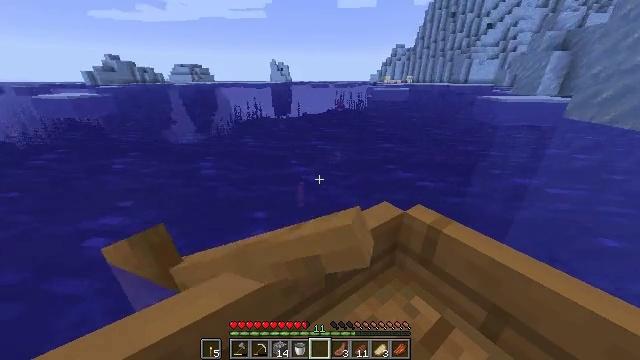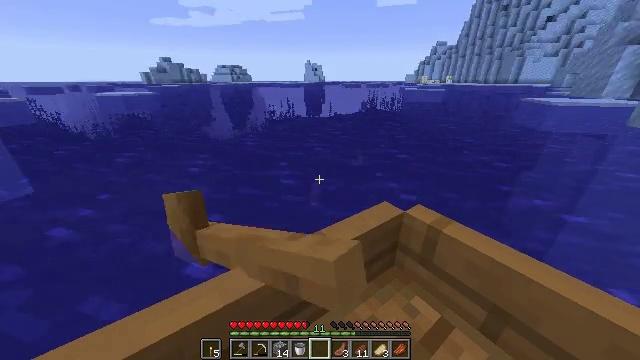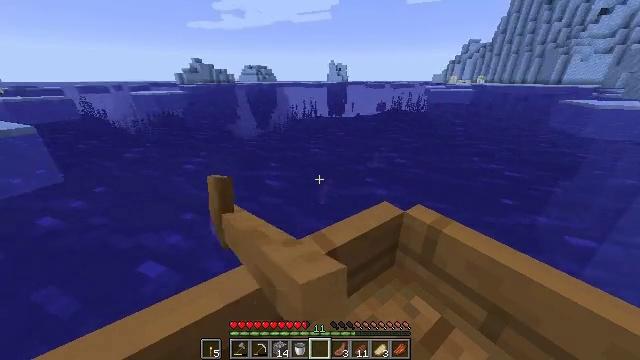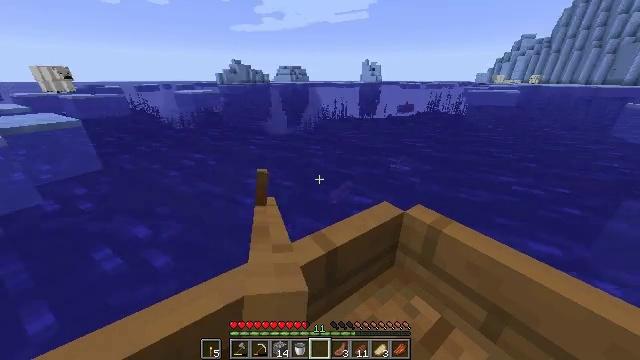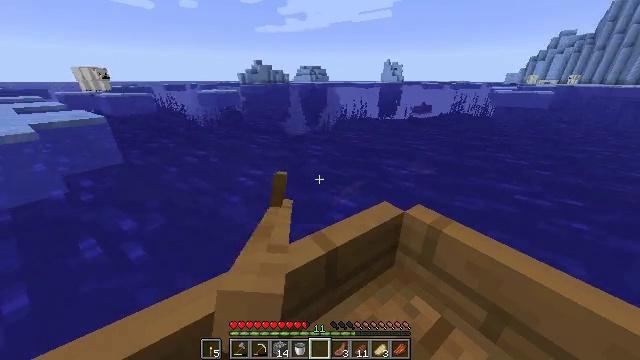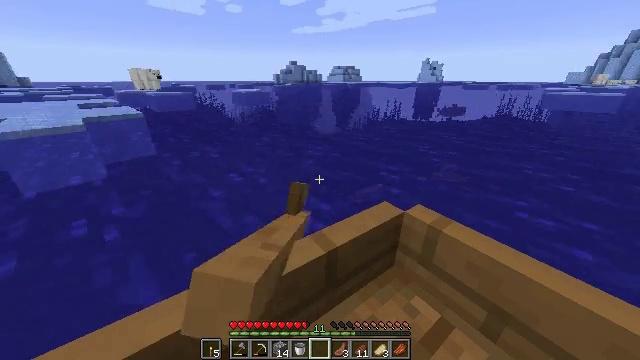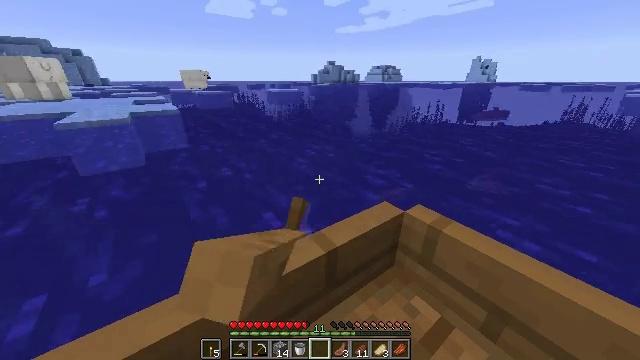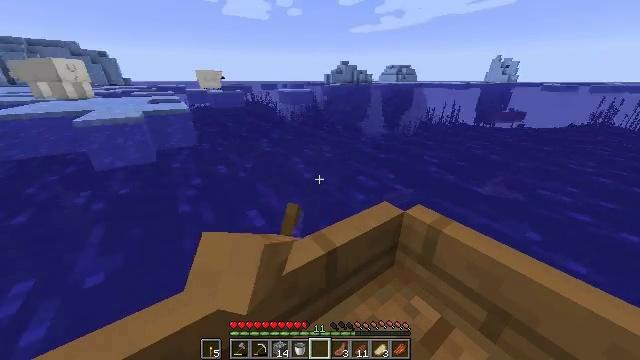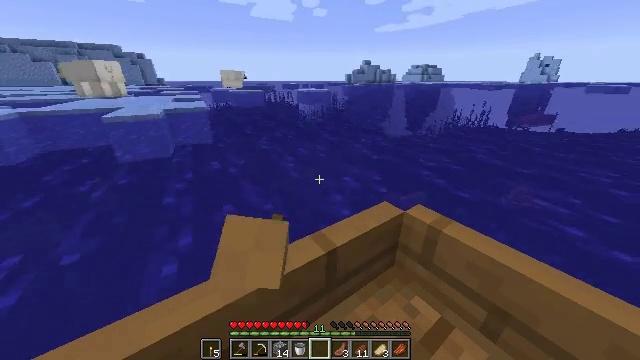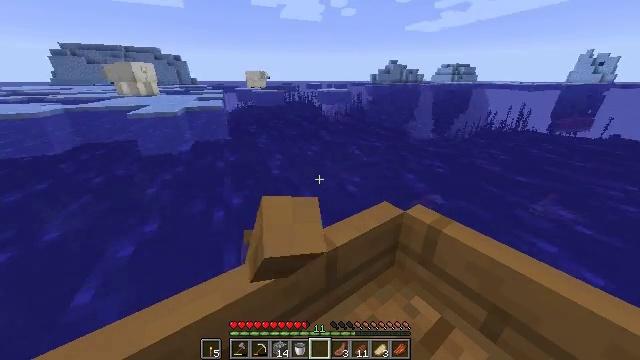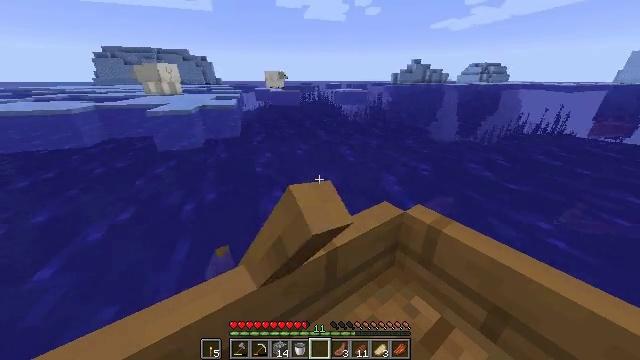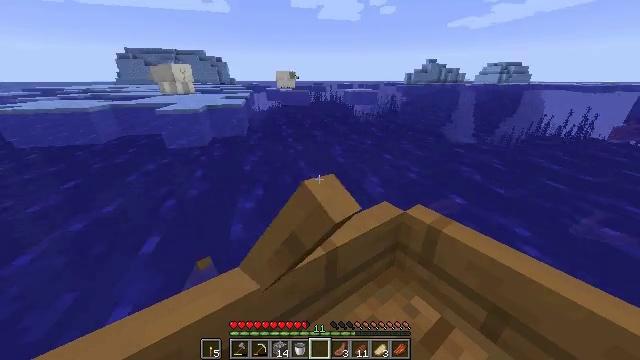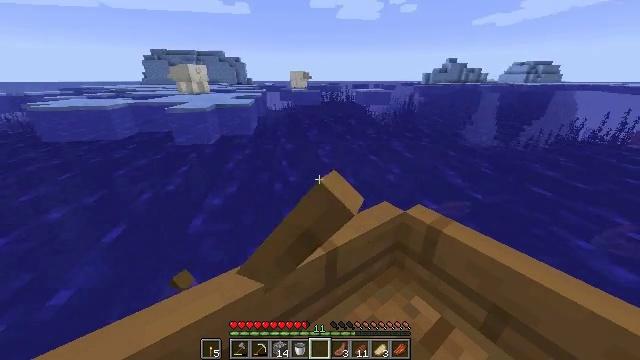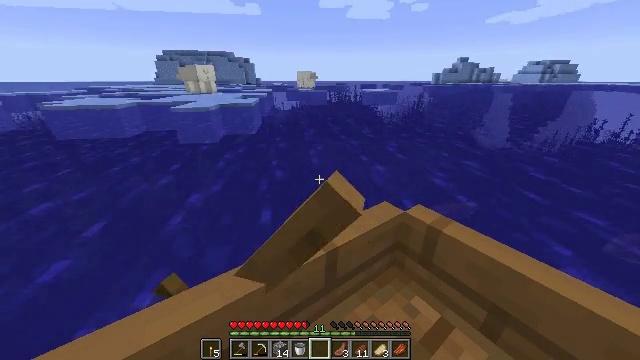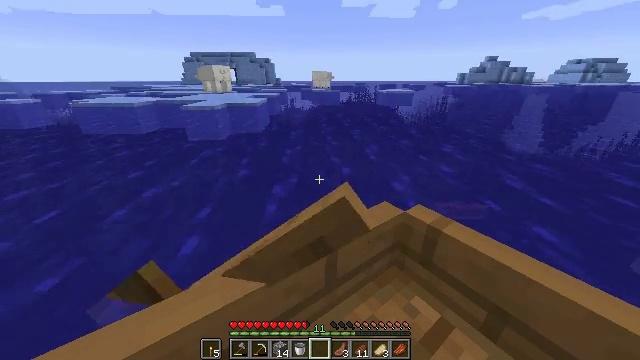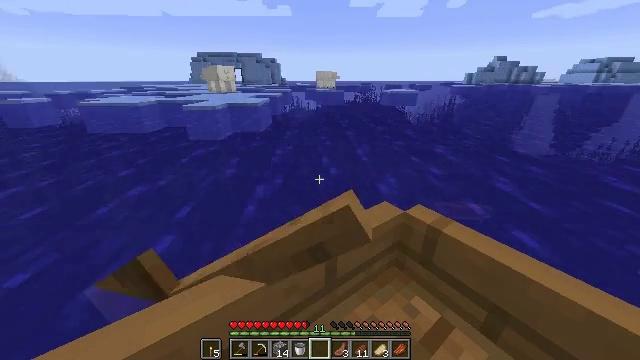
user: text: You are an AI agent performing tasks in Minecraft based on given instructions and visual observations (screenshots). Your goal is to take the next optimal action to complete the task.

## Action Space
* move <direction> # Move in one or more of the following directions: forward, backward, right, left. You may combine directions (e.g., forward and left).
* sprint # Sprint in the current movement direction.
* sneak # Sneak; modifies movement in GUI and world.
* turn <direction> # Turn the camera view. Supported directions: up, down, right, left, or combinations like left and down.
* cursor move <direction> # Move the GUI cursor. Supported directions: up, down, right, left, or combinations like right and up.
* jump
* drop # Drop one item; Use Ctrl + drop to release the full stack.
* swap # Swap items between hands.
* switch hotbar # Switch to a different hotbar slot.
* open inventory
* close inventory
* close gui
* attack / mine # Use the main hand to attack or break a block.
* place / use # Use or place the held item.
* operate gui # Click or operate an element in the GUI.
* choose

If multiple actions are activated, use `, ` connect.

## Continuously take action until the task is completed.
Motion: motion action
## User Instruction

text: Gather a dead bush.
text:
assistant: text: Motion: move forward and move left, sprint
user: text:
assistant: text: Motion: move forward and move left, sprint
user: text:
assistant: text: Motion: move forward and move left, sprint
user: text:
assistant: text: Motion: move forward and move left, sprint
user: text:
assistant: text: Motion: move forward, sprint
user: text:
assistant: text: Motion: move forward, sprint
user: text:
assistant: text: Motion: move forward, sprint
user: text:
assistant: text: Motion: move forward, sprint
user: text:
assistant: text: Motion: move forward, sprint
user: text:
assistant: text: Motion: move forward, sprint
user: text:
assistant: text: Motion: move forward, sprint
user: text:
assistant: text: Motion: move forward, sprint
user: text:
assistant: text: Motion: move forward, sprint
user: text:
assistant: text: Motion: move forward, sprint
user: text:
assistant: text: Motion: move forward, sprint
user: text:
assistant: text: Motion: move forward and move right, sprint
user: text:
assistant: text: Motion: move forward and move right, sprint
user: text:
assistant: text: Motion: move forward and move right, sprint
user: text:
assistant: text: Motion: move forward and move right, sprint
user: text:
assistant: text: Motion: move forward, sprint
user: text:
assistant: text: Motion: move forward, sprint
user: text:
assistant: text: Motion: move forward, sprint
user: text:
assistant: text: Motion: move forward, sprint
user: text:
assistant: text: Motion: move forward, sprint
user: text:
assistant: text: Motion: move forward, sprint
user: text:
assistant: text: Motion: move forward, sprint
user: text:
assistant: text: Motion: move forward, sprint
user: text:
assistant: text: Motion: move forward, sprint
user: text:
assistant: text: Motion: move forward, sprint
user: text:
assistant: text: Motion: move forward, sprint